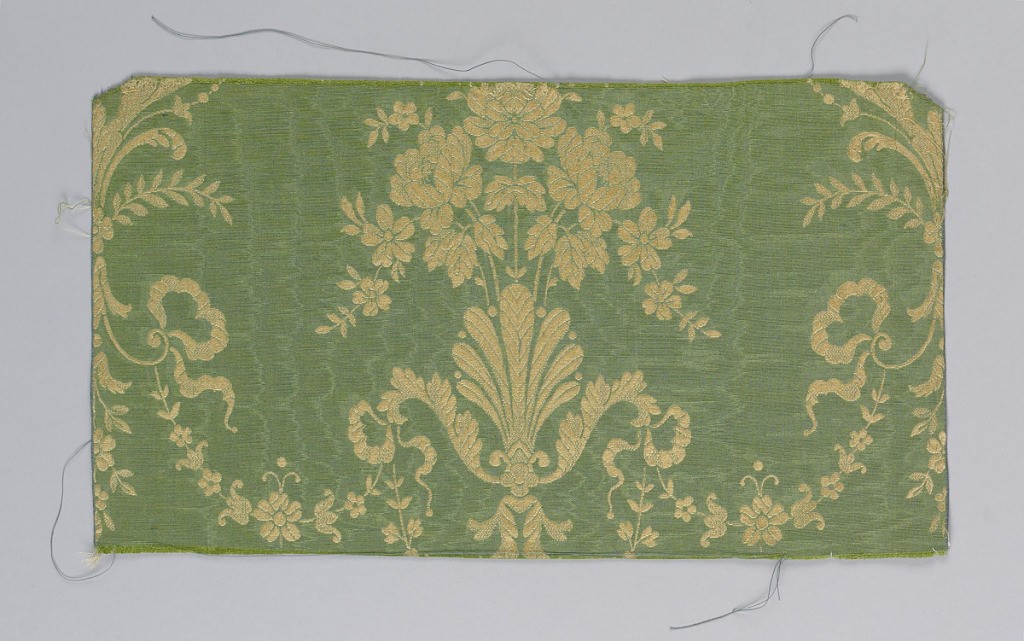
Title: Sample
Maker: Orinoka Mills, Philadelphia, Pennsylvania, USA
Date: ca. 1910
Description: Green morie effect ground with gold color floral pattern.